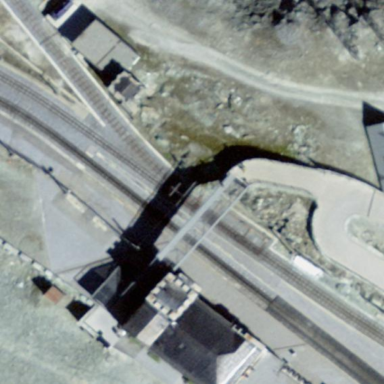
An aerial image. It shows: Platform for public transport at railway station.